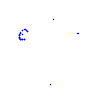
Particle: kaon